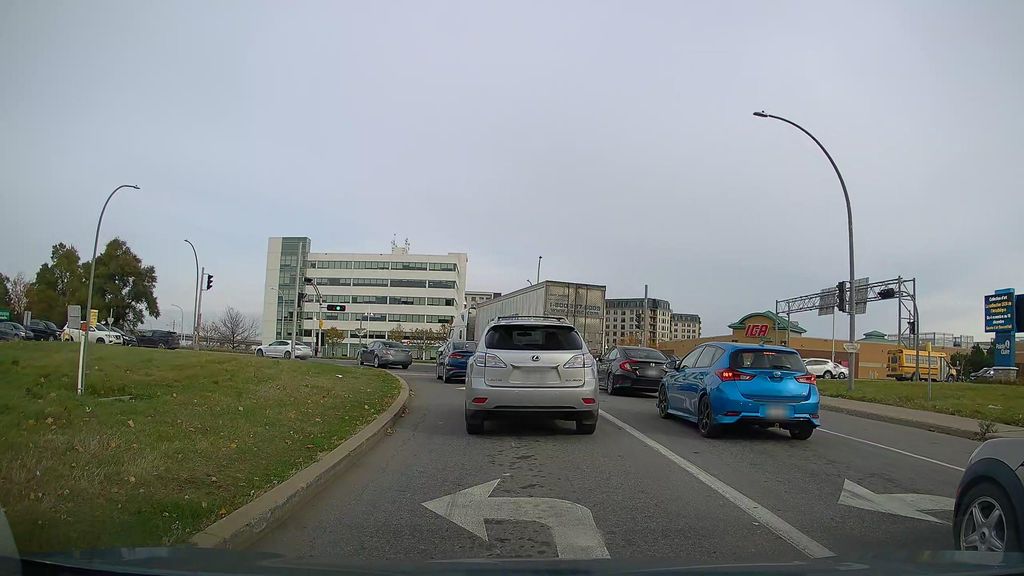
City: montreal